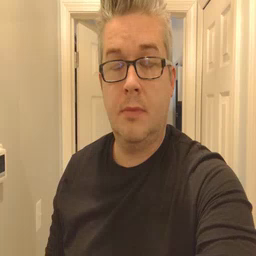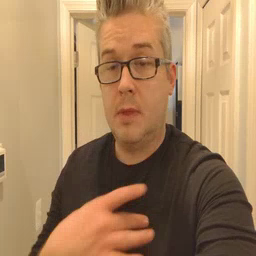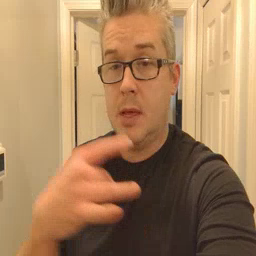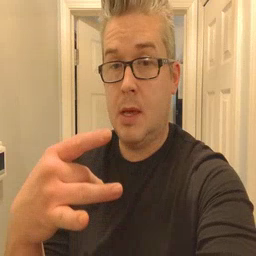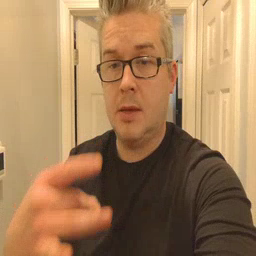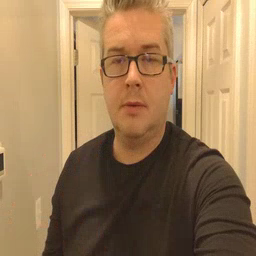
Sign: like